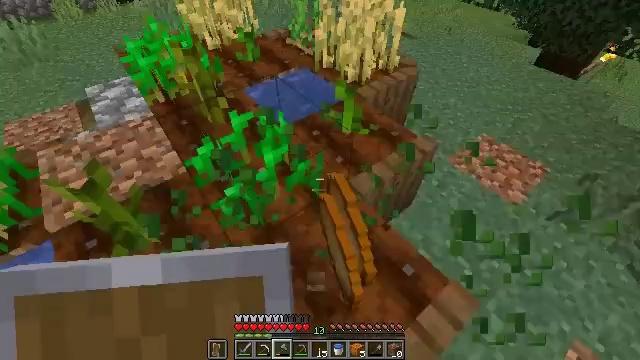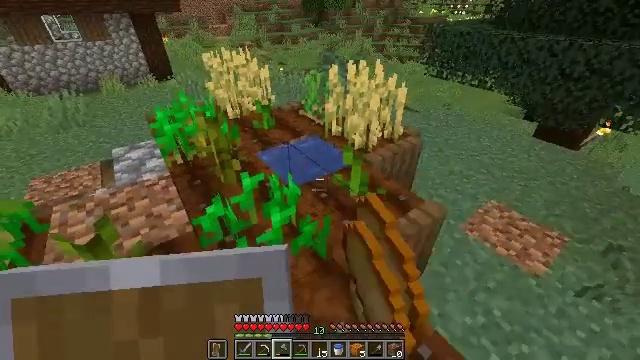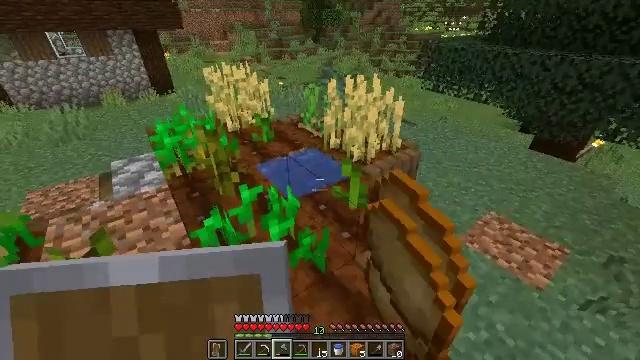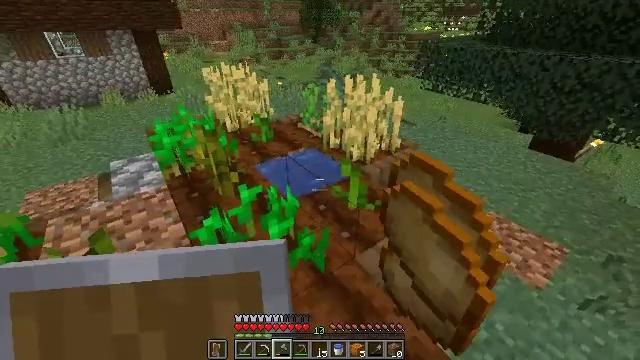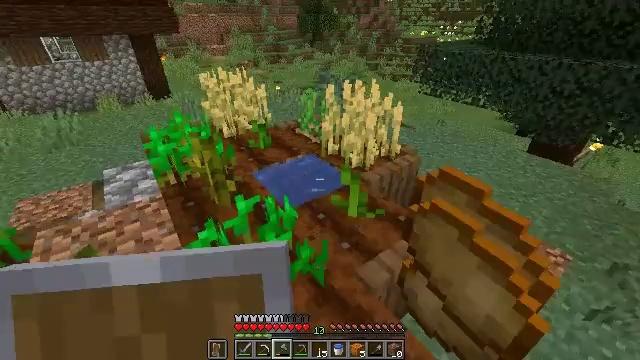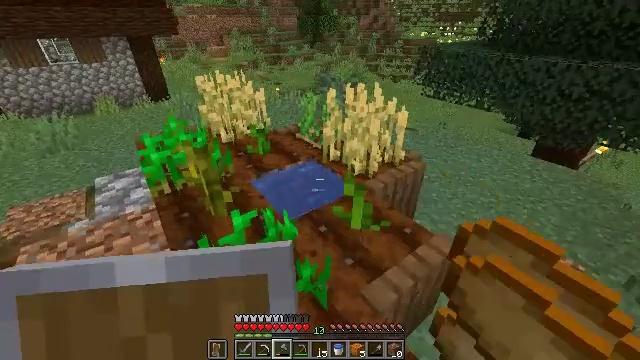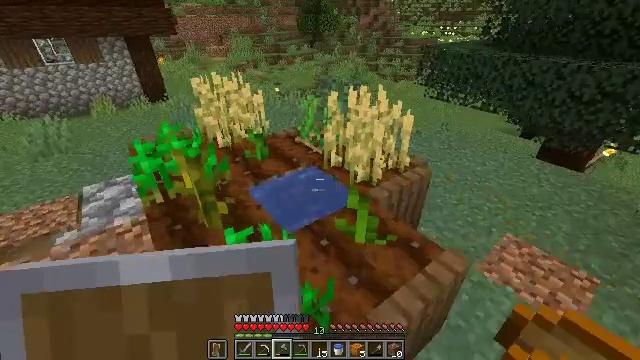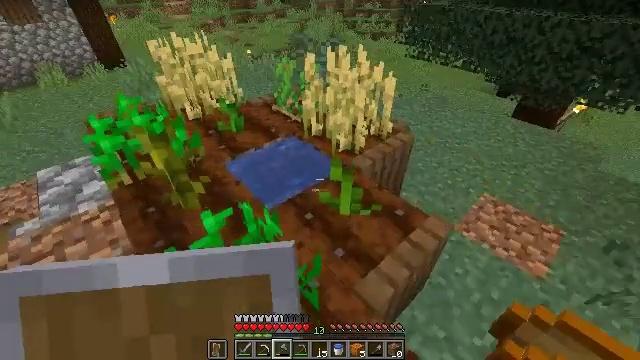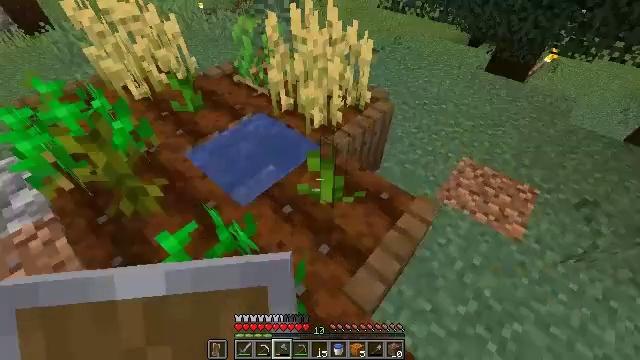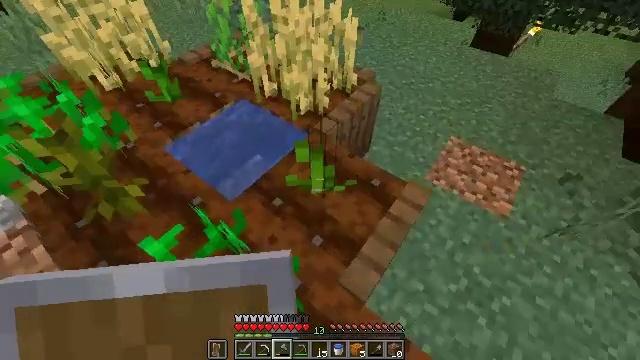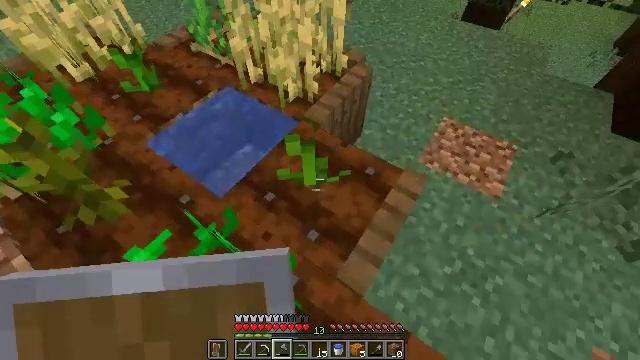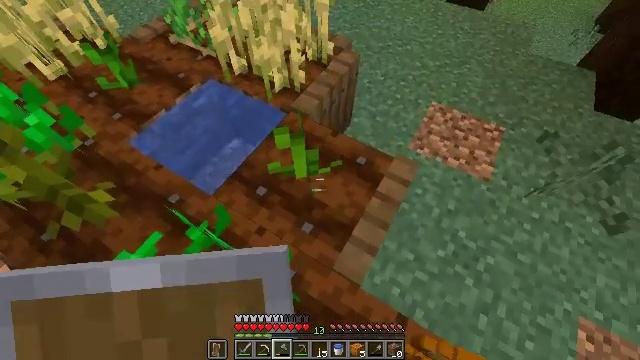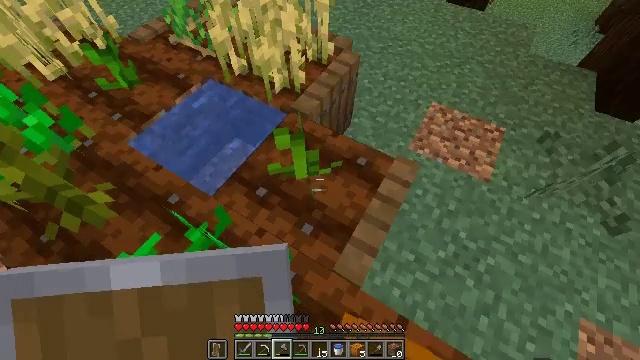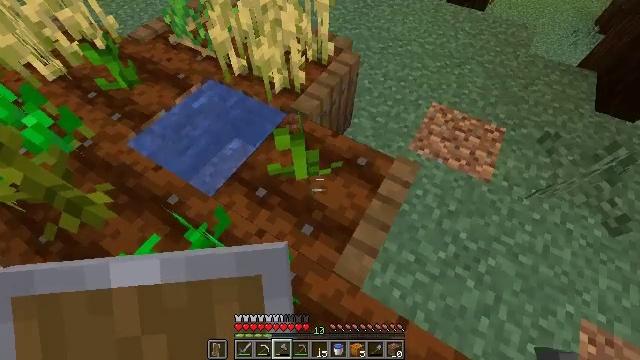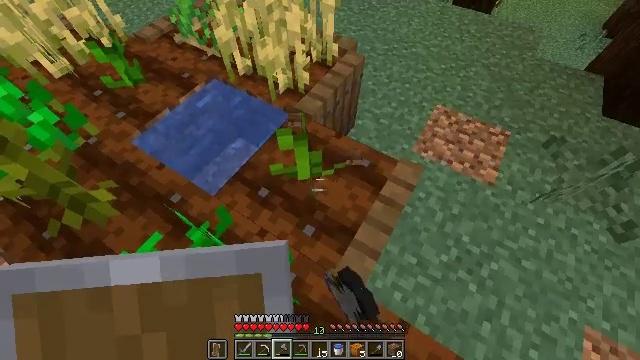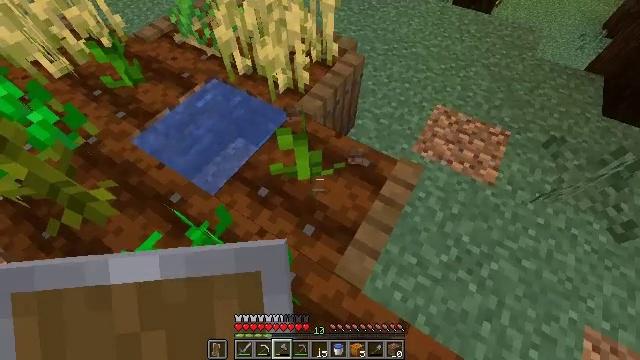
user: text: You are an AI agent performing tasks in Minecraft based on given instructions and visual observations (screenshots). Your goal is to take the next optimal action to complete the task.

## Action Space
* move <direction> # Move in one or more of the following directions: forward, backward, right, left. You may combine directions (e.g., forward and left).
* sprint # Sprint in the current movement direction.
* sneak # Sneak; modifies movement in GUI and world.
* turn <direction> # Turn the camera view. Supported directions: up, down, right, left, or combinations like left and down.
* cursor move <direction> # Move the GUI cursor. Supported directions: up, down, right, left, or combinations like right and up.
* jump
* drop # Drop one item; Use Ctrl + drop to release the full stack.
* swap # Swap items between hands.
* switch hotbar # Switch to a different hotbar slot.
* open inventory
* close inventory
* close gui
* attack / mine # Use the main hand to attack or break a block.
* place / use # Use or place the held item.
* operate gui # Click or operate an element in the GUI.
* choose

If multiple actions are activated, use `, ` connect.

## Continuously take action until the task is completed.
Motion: motion action
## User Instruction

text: Gather the pumpkin stem from the farm.
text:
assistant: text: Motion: turn left and up
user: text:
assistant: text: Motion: turn up
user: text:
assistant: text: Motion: no_op
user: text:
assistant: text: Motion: move forward
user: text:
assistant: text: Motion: move forward
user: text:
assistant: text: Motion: move forward
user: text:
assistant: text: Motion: move forward, turn right and down
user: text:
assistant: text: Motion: move forward, turn right and down
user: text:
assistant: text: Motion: turn right and down
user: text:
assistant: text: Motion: turn right and down
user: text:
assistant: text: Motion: turn right and down
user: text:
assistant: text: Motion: no_op
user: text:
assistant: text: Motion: attack / mine
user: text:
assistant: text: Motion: turn left, attack / mine
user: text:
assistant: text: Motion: no_op
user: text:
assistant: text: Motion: turn left and up
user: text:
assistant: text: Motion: turn up
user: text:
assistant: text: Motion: turn left and up
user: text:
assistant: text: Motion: no_op
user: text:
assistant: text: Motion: attack / mine
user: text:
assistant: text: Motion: attack / mine
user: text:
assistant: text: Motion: no_op
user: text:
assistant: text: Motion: no_op
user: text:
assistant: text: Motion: turn left
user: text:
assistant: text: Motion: turn left and up
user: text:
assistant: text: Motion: turn left and up
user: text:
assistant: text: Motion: turn left and up
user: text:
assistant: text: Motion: turn up
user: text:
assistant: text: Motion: turn up
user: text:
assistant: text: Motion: no_op